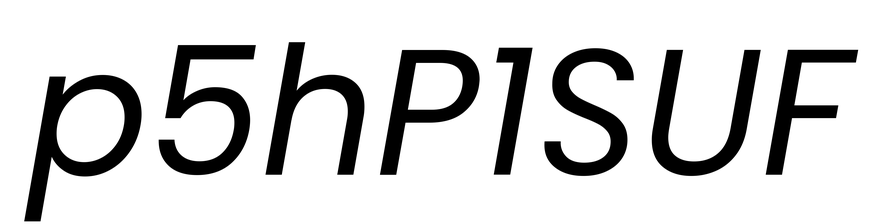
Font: Poppins-Italic